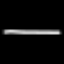
Label: line